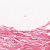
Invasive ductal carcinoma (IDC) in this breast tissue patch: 0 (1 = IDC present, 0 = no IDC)